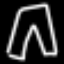
Label: pants